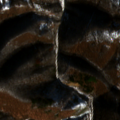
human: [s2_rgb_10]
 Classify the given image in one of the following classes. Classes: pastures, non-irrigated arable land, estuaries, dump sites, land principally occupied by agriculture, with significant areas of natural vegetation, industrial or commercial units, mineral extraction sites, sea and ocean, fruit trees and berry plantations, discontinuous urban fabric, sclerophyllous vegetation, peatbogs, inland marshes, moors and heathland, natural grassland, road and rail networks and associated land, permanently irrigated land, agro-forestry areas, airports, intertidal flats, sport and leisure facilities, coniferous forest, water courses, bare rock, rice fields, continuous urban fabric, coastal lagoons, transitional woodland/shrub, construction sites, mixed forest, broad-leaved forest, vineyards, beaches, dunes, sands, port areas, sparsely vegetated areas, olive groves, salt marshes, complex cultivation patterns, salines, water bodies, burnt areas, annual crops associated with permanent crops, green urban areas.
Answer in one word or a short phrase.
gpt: broad-leaved forest, transitional woodland/shrub